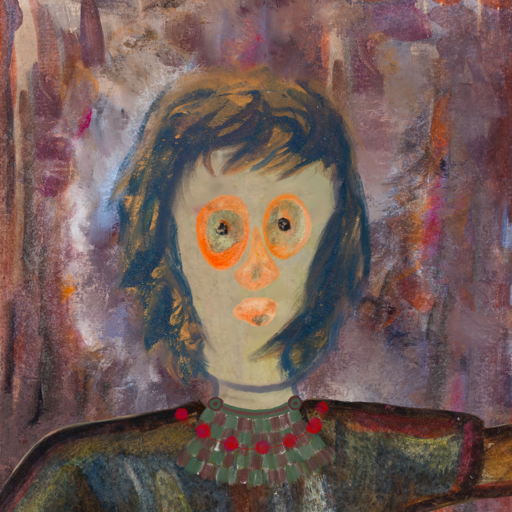
Background: Hypocrite, Head And Neck Front: Hill_Girl, Face Front: Childish, Bust: Mosgoul, Hair Front: InTheSun, Head Accessory: Blank, Second Necklace: After_Raid, Necklace: Irani_3, Baby: Blank